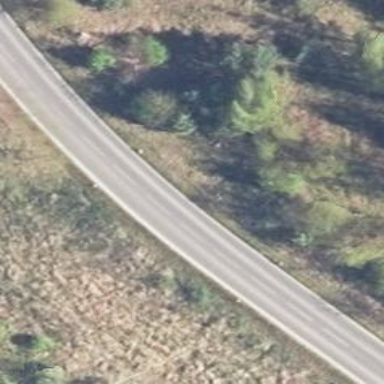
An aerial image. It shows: Tertiary road.